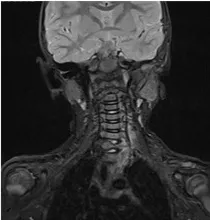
After 6 months.
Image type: radiology (mri)